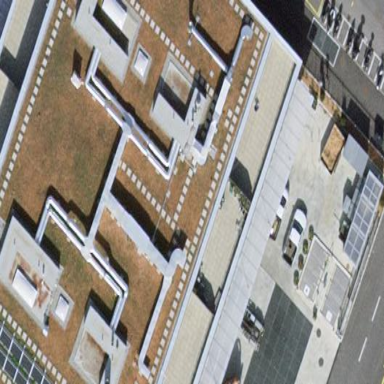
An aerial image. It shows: Part of building.